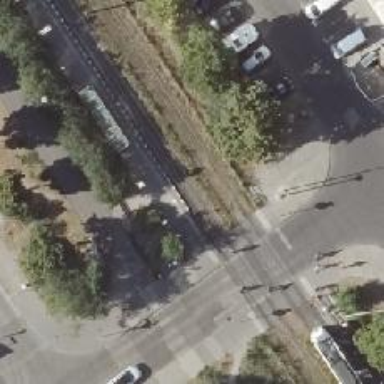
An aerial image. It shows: Tram stop.